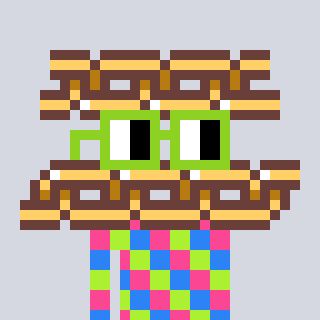
a pixel art character with square light green glasses, a chain-shaped head and a computerblue-colored body on a cool background